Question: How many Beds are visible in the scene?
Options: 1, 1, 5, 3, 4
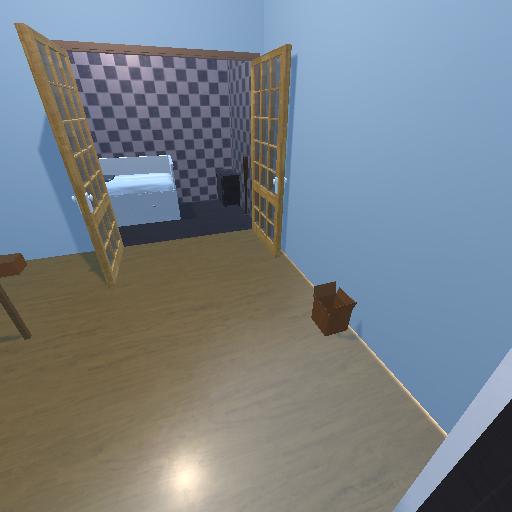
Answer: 1